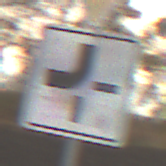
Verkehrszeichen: VerlaufVorfahrtsstrasse2
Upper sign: VorfahrtGewaehren
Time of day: MorningAfternoon
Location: Outdoor (Nature)
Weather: Overcast
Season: NotSpecified
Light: Natural